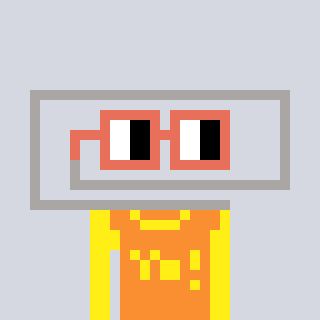
a pixel art character with square orange glasses, a paperclip-shaped head and a orange-colored body on a cool background